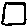
Label: square